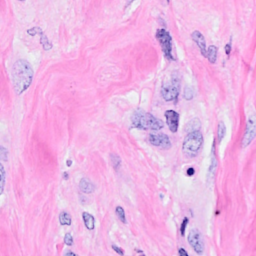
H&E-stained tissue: Breast